Interaction volume radius: 5 \u00c5
Interaction volume height: 25 \u00c5
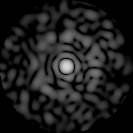
Disorder parameter: 0.7902